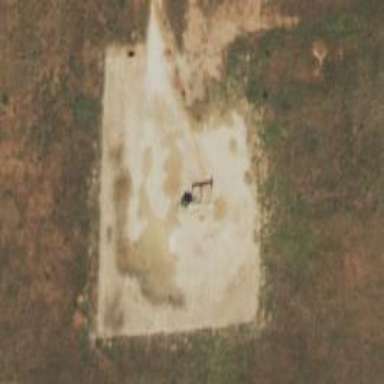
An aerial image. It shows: Petroleum well that is man-made.